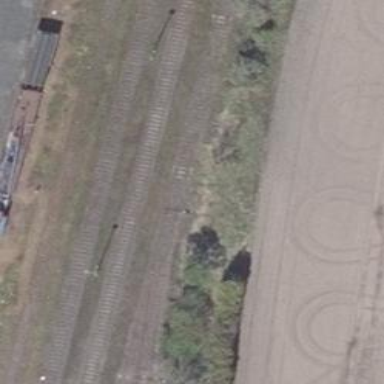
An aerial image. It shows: Railway switch.